You are looking at the wavelet scalogram of a bearing's acceleration signal. Classify the bearing condition as one of: normal, inner_race, outer_race, ball.
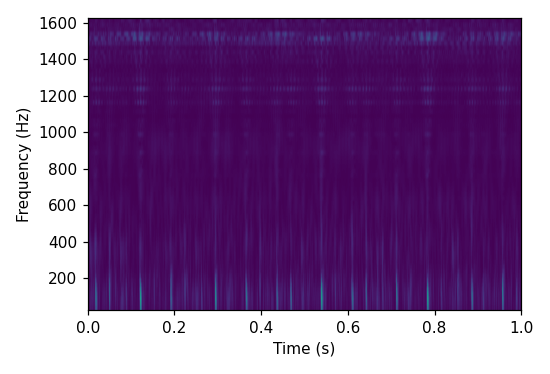
Answer: inner_race